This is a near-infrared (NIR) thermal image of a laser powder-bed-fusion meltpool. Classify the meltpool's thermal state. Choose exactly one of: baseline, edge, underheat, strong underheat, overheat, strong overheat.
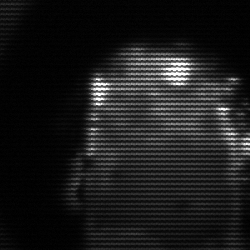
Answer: baseline